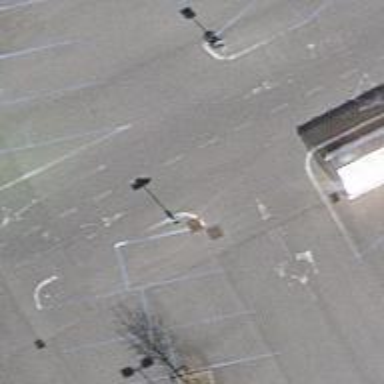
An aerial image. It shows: Asphalt parking aisle off service road.